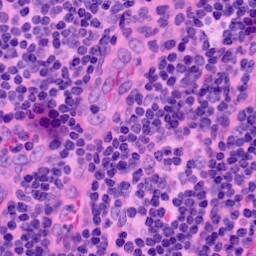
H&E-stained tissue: LymphNode